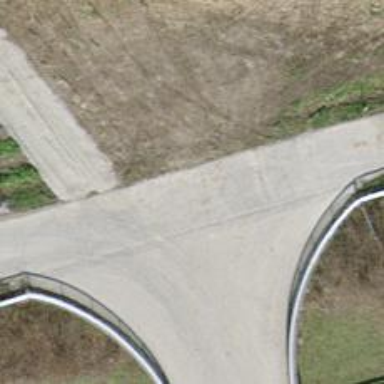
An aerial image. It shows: Paved track with grade1 tracktype.